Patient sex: M
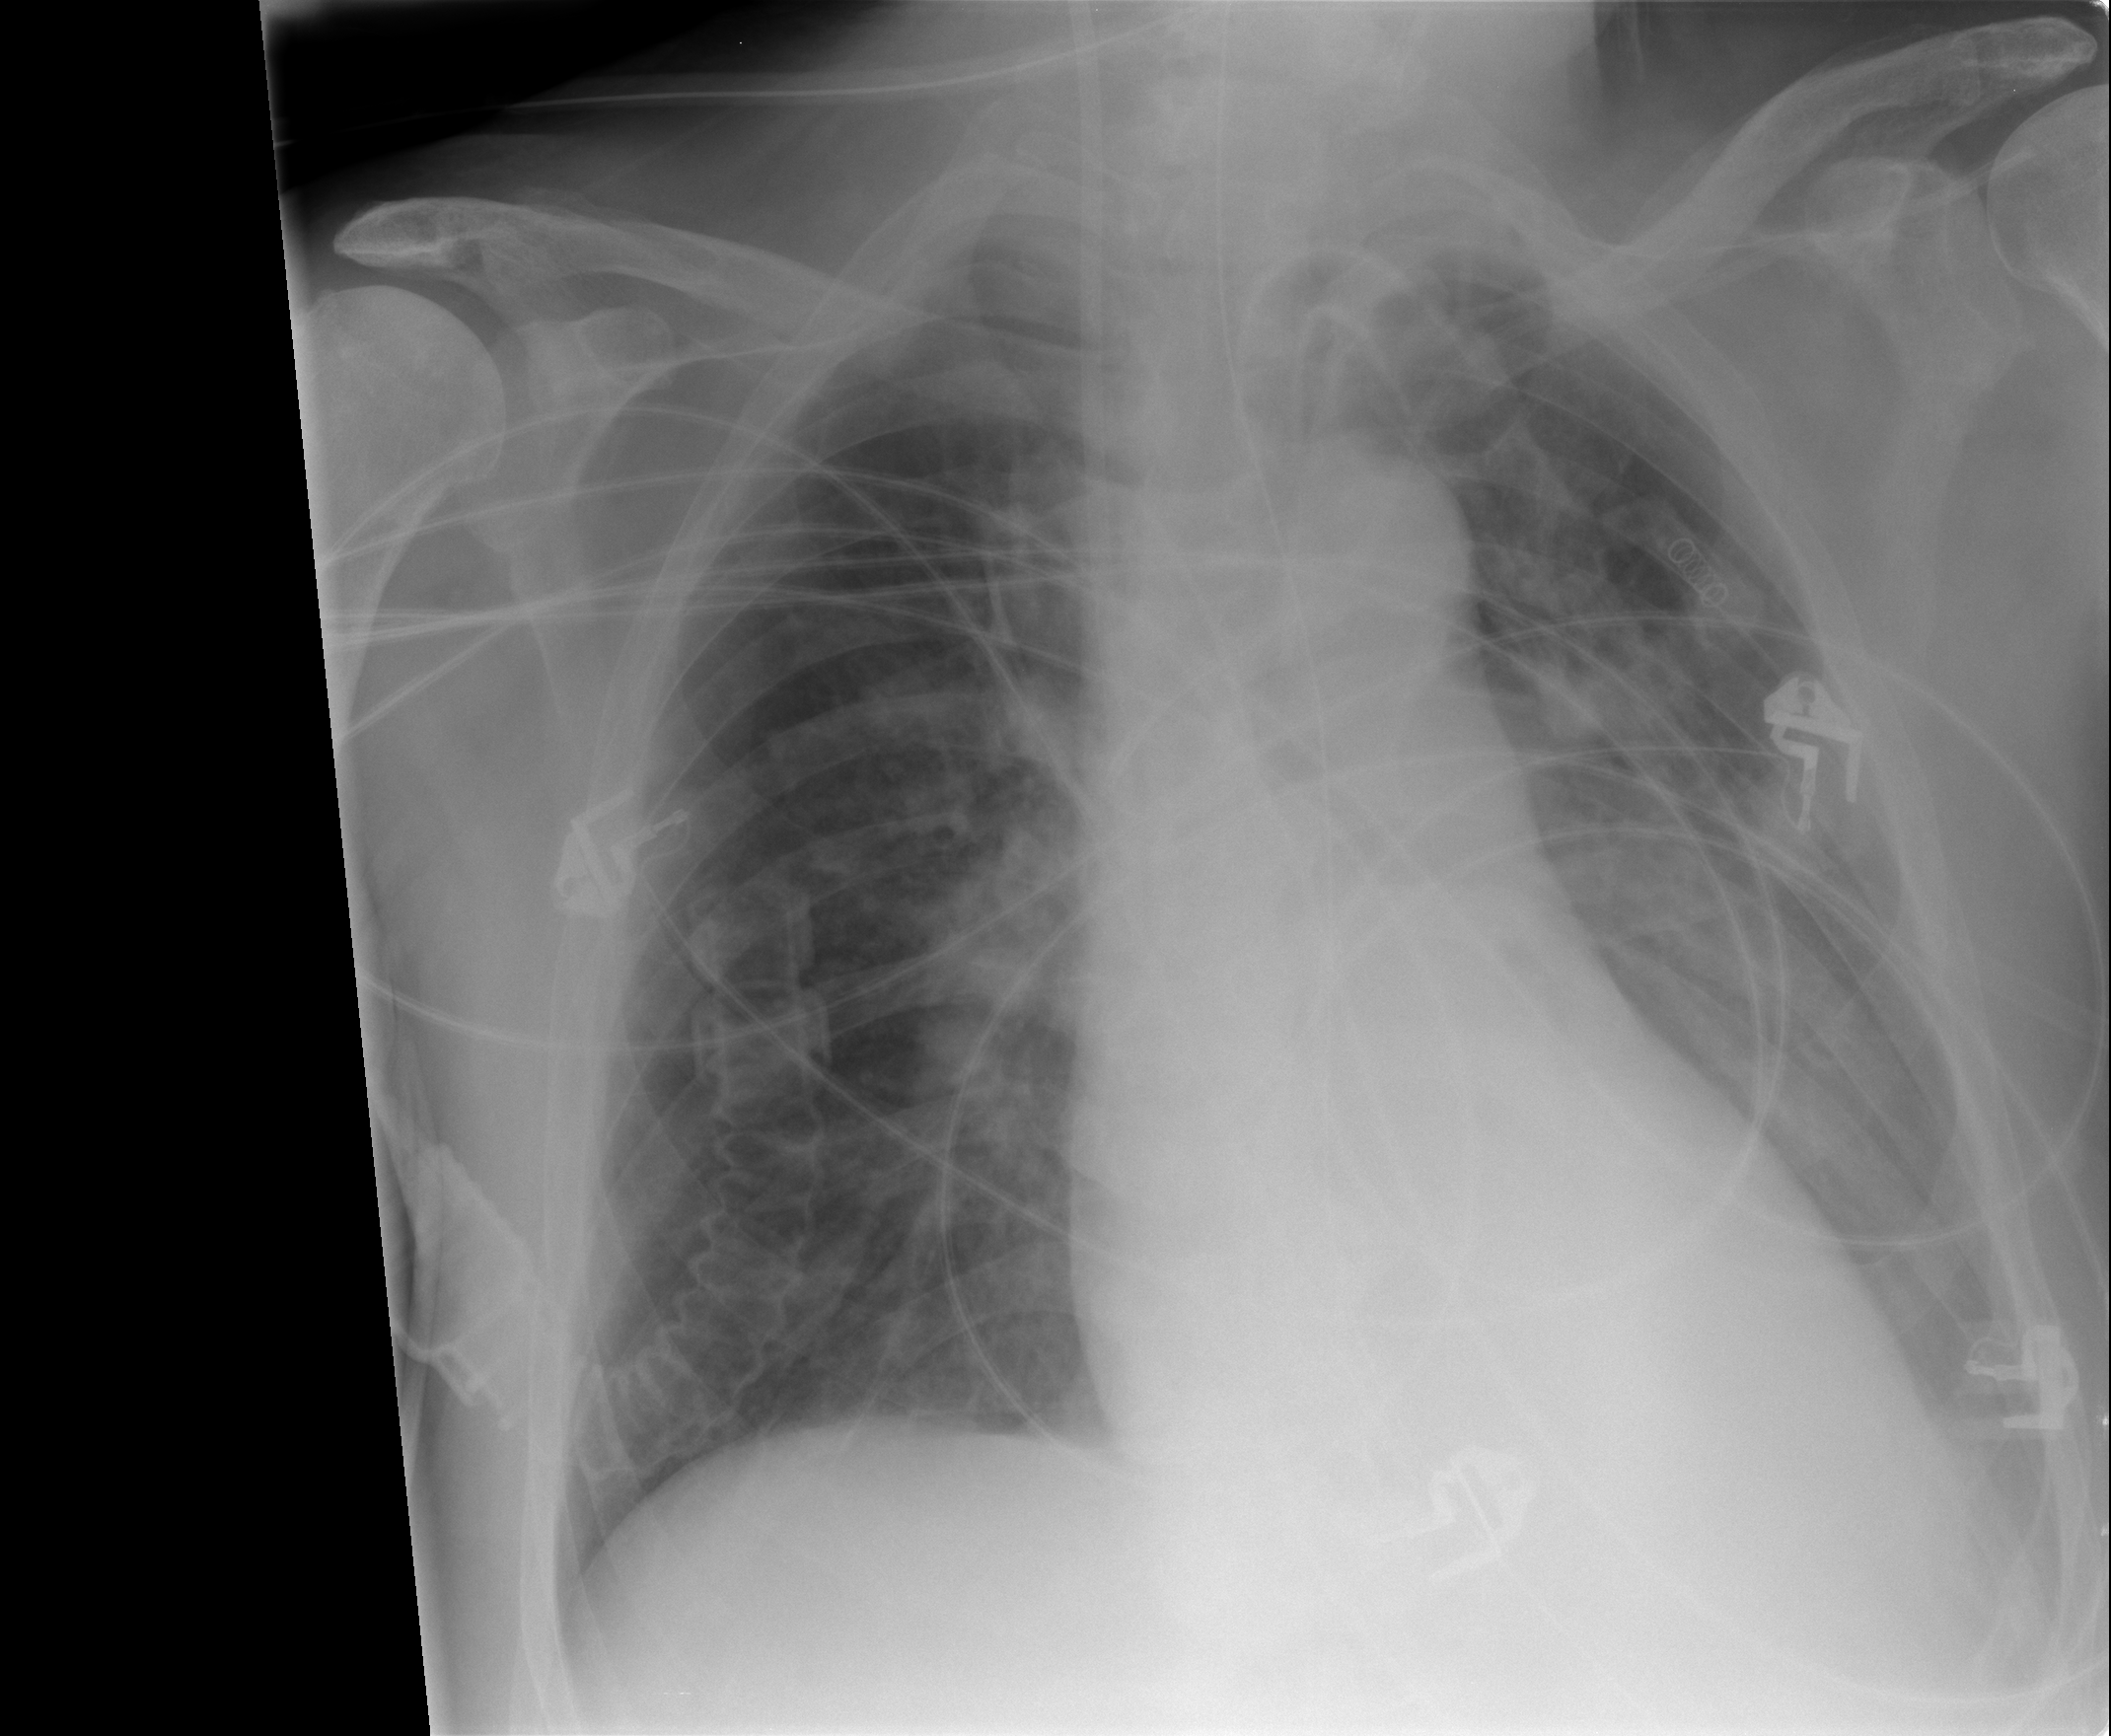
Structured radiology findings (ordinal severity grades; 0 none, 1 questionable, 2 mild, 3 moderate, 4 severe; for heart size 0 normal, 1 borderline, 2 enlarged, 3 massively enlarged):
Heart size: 0
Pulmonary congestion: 2
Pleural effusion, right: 0
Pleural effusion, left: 2
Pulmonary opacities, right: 0
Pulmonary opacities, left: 1
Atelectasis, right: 0
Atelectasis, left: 2